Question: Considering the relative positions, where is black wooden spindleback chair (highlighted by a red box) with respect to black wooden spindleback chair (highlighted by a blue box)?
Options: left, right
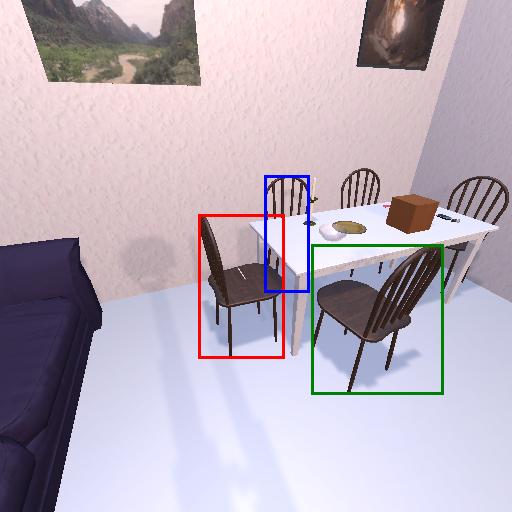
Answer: left